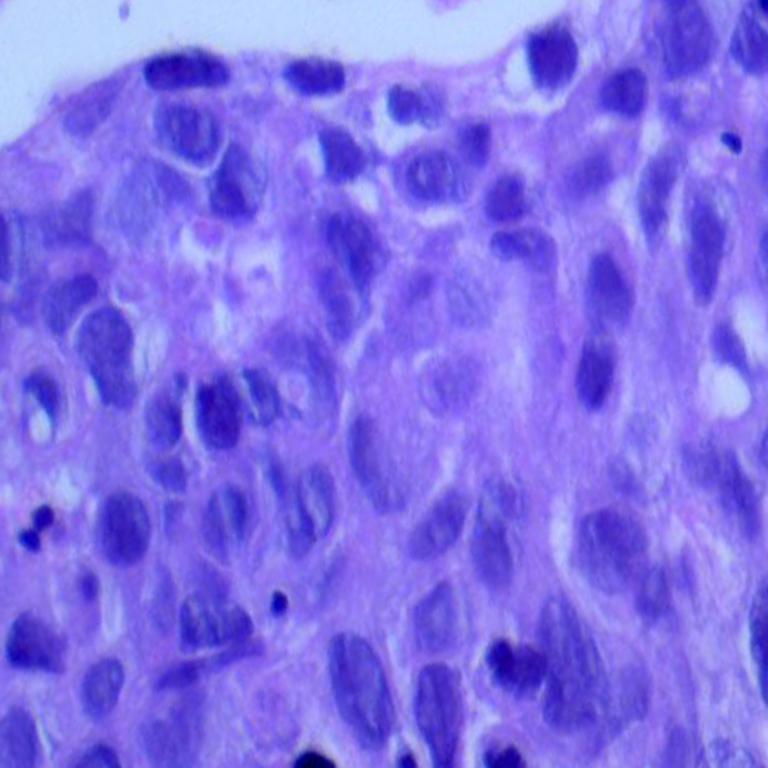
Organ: lung
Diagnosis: squamous carcinomas